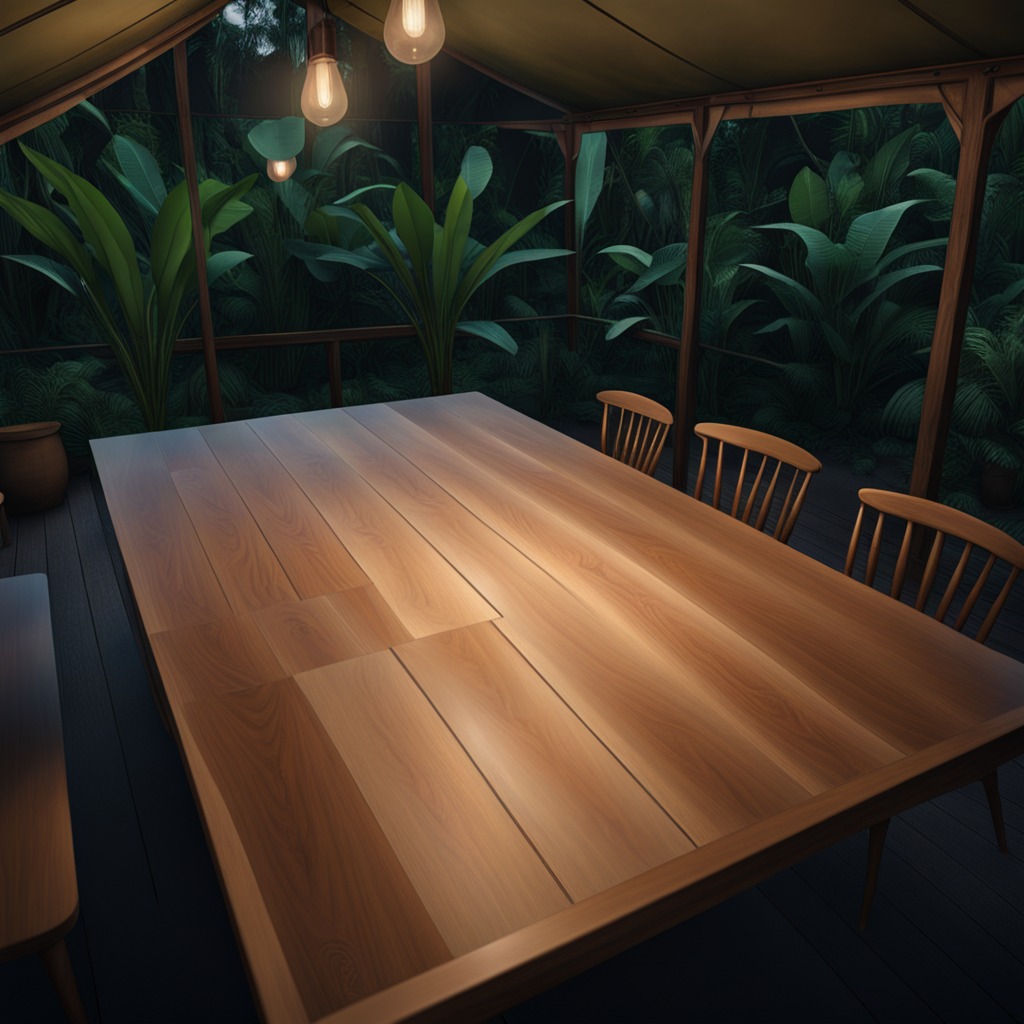
A metal screw is lying on a wooden table inside a jungle field workshop tent at night.